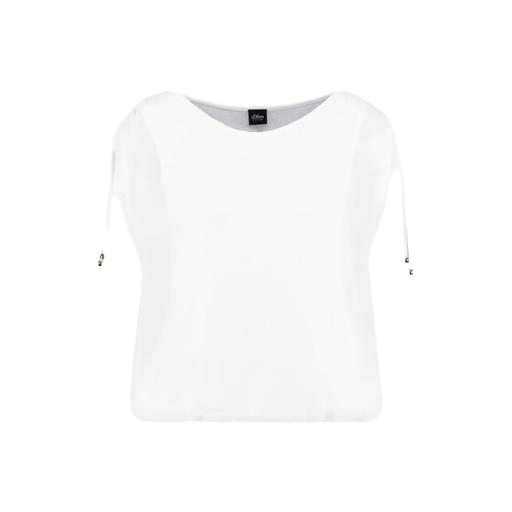
white three-quarter-sleeve top only macy, short-sleeve top only macy, white tie-detail top, white background